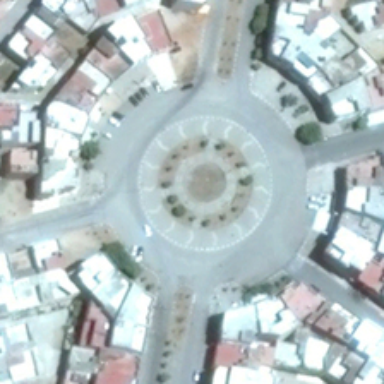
Many buildings are around a circle square .